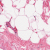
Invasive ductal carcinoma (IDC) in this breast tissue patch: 0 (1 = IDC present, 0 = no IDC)